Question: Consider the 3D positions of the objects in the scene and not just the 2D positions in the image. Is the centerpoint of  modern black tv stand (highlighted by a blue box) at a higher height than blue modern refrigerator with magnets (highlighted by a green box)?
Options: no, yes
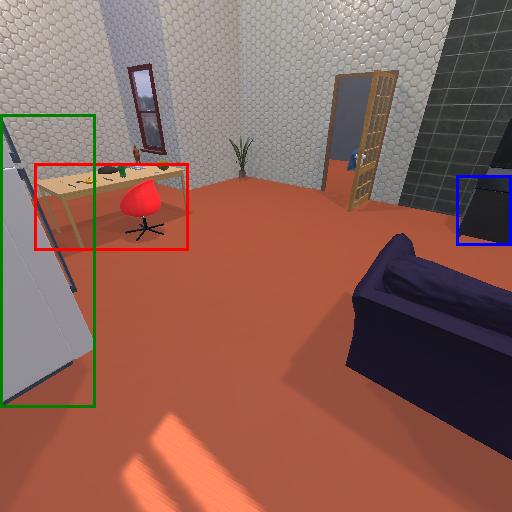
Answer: no